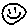
Label: smiley face